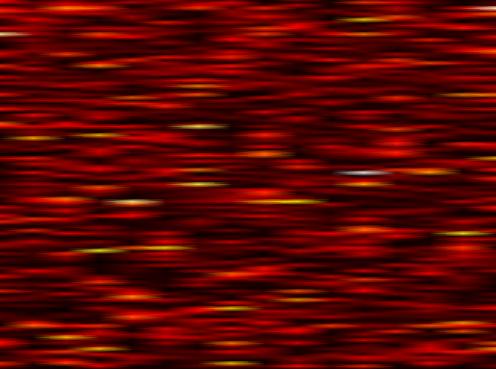
Label: FBMC